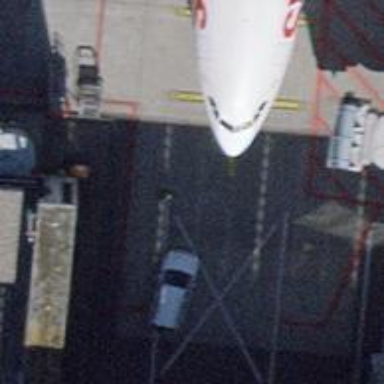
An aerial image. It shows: Airport parking position.